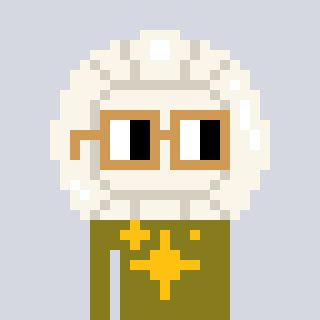
a pixel art character with square brown glasses, a volleyball-shaped head and a gunk-colored body on a cool background